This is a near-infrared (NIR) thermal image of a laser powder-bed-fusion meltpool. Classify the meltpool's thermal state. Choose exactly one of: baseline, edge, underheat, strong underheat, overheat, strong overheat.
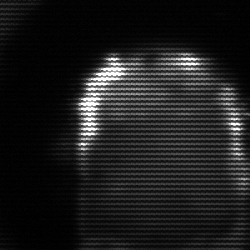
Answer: baseline